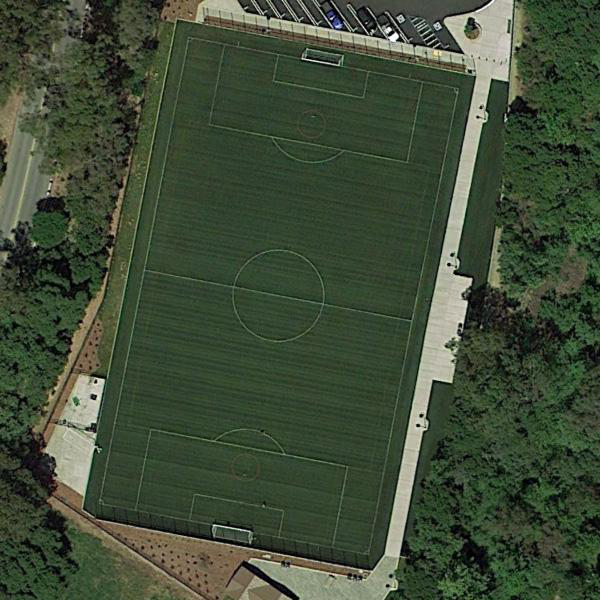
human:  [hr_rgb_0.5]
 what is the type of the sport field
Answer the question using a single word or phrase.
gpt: football field